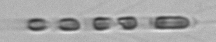
Label: Chaetoceros_subtilis